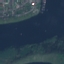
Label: River